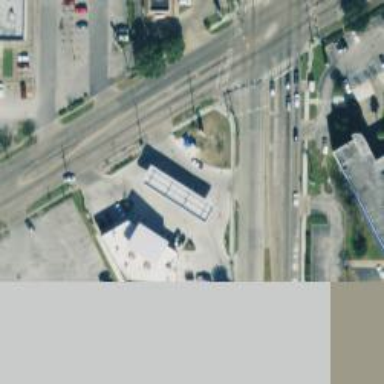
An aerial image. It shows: Convenience shop.